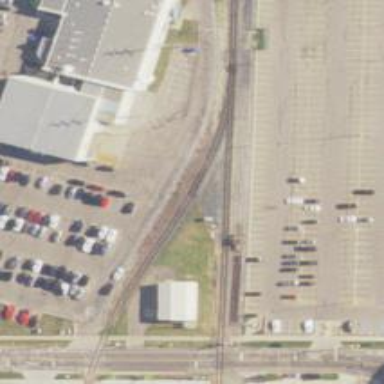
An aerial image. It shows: Railway siding with rails.